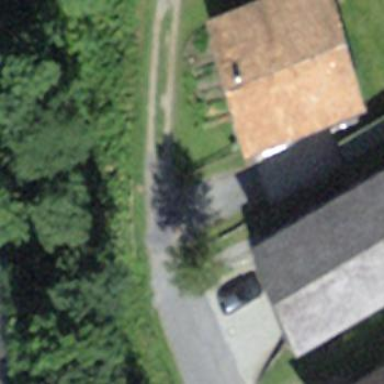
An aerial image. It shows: Residential building.